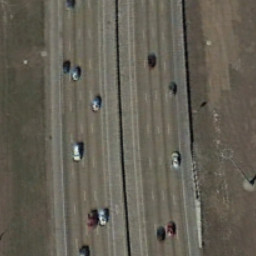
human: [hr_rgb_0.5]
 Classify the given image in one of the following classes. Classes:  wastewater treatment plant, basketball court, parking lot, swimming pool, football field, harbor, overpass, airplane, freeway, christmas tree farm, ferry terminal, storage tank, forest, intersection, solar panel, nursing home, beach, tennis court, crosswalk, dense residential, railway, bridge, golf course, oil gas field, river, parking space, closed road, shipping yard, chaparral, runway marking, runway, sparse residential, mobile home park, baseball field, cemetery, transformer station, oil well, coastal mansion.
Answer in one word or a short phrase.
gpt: freeway